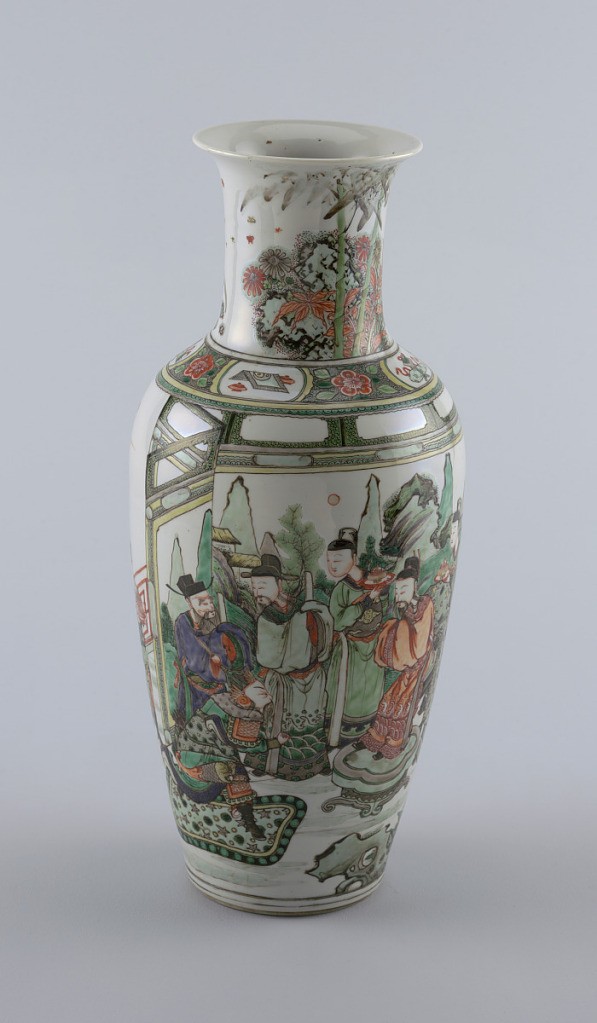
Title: Vase
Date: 17th–18th century
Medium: Enameled and glazed porcelain
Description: "Famille verte" decoration; oviform vase; the sides depicting four sages in a rought, rocky landscape.